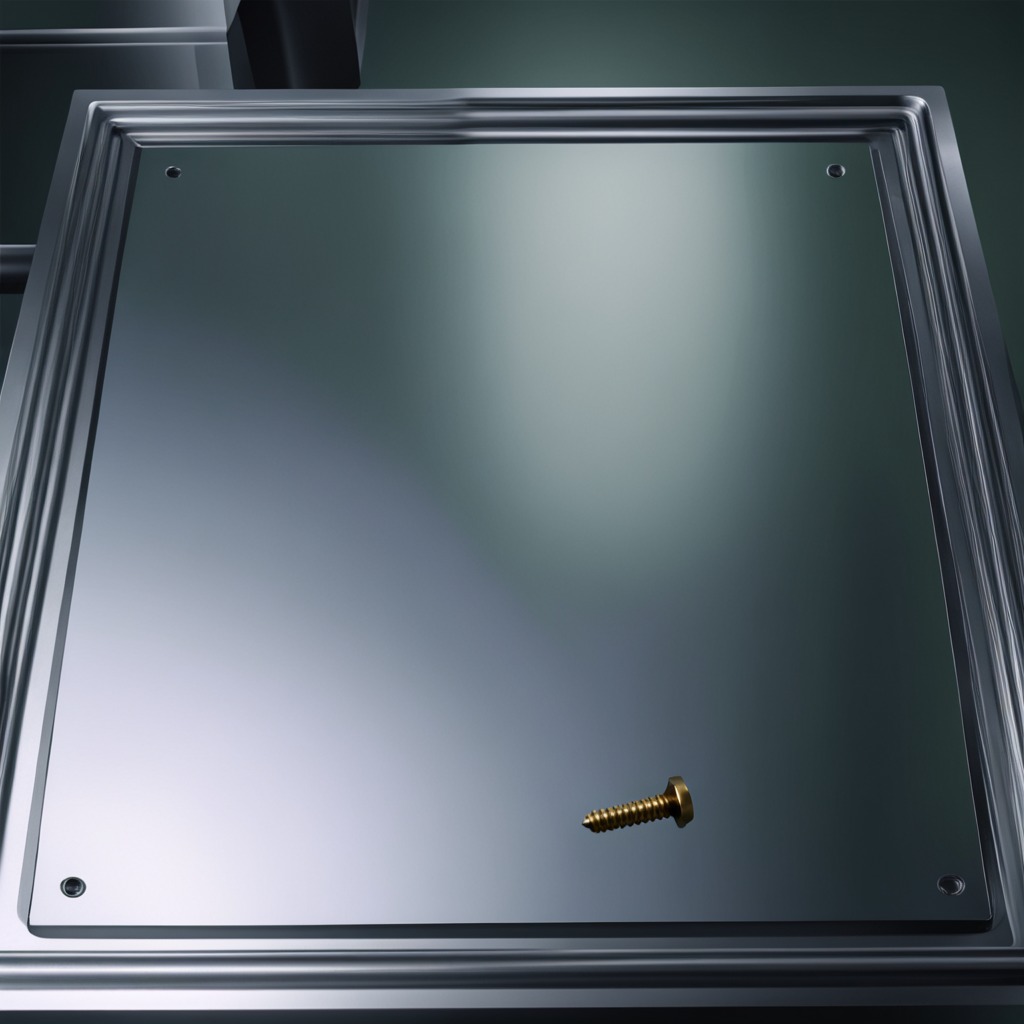
A metal screw is lying on the metal table in a machine shop under fluorescent lights.